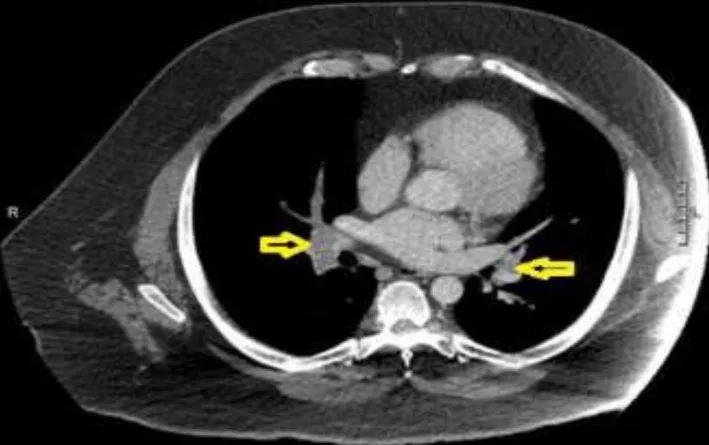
CT angiogram, axial view: Yellow arrows pointing at emboli (grey area) within pulmonary arteries.
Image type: radiology (ct)